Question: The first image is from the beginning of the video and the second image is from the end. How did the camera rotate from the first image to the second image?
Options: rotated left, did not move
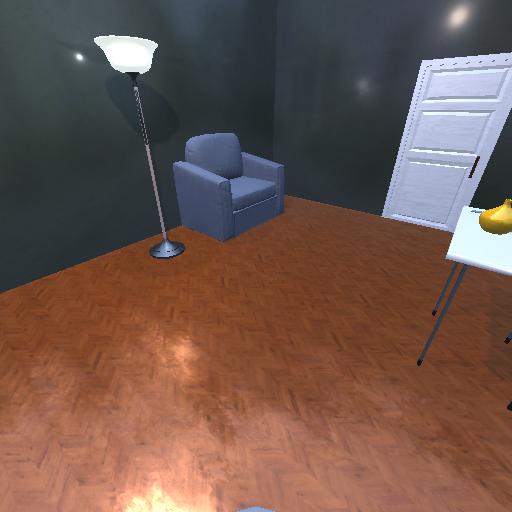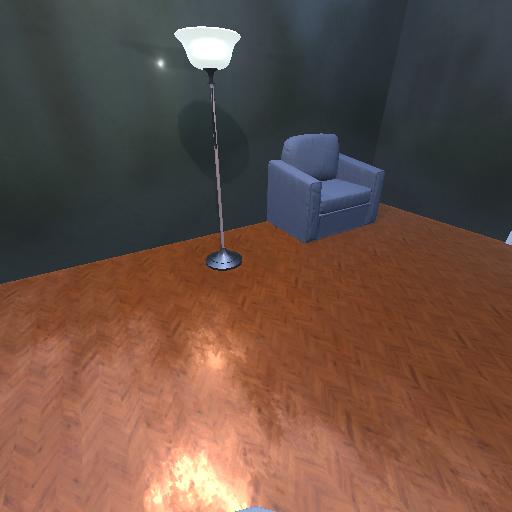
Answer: rotated left